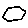
Label: hexagon